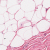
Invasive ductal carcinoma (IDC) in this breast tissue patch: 0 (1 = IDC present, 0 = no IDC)